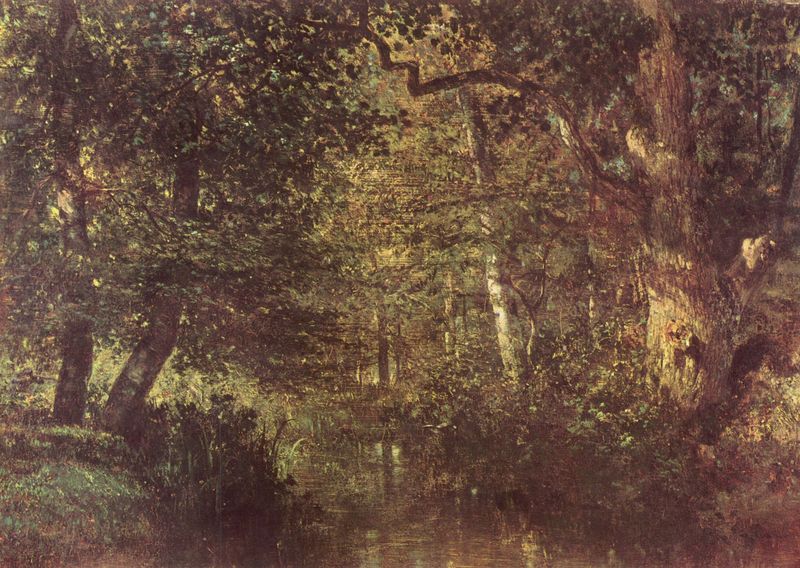
Titel: Wasserlauf im Wald
Künstler: Constant Troyon
Standort: Paris
Institution: Musée d'Orsay
Schlagwörter: baum, blätter, dunkel, gemälde, laub, schatten, vogel, wasser, baumstämme, bäume, fluss, gelb, grün, impressionismus, landschaft, ocker, see, teich, ufer, äste, abend, braun, grau, hell, licht, schwarz, weiss, gras, park, tiere, weg, wiese, beige, öl, ast, bach, baumstamm, birke, gräser, hügel, morgen, natur, schilf, spiegelung, stamm, vögel, zweige, gewässer, sonne, sträucher, realismus, blatt, lichtpunkte, pflanze, wald, sommer, düster, naturalismus, sonnenlicht, farbe, idylle, böschung, tannen, seestück, stämme, wild, reflexe, tiefe, allein, ölfarbe, abendstimmung, lichtreflexe, reflexion, harmonie, gemalt, spaziergang, zweig, lichtung, pinsel, unterholz, geäst, laubwald, mystisch, dickicht, rinde, blattwerk, sonnenstrahlen, bachlauf, hain, aussen, dicht, eiche, naturalistisch, eibe, buche, wanderung, frisch, entdeckung, birkenstamm, natuarlistisch, wser, en passant, nachmitag